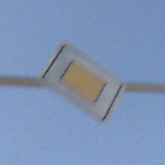
Verkehrszeichen: Vorfahrtsstrasse
Umgebung: Outdoor, Nature
Tageszeit: Midday
Wetter: PartlyCloudy
Licht: Natural
Jahreszeit: NotSpecified
Kontrast: HighContrast